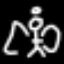
Label: angel